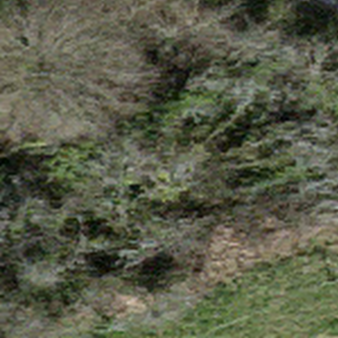
Label: other